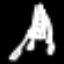
Label: The Eiffel Tower